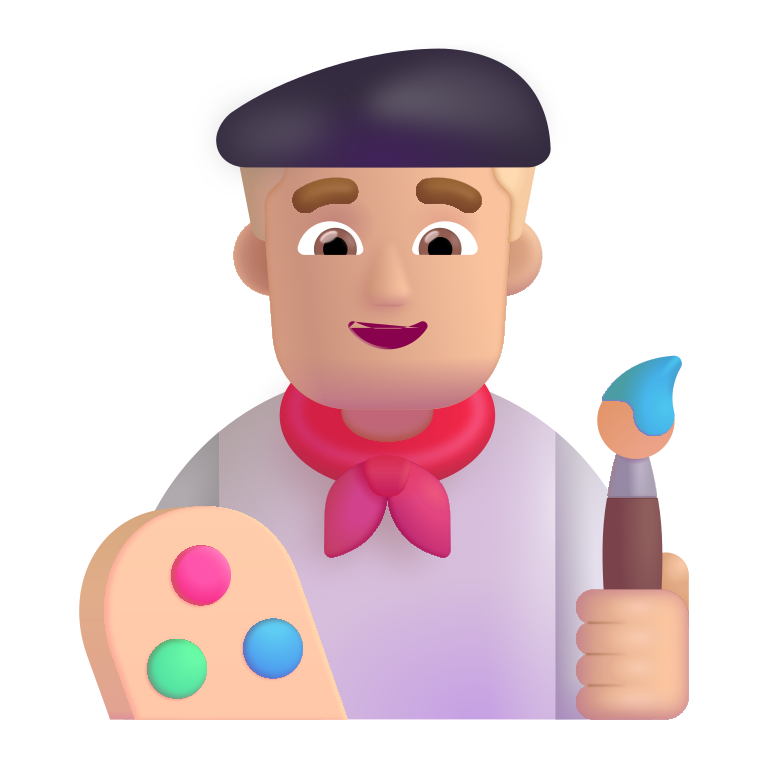
man artist color  light